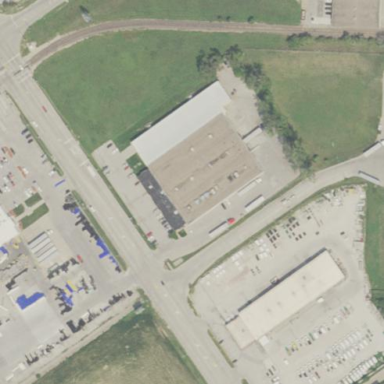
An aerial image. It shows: Warehouse building.